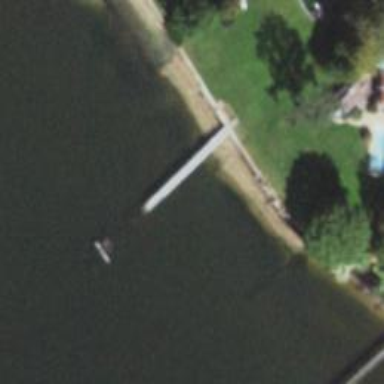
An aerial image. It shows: Ruined pier structure.